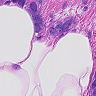
Metastatic tissue present: yes